Question:
We have two tables History (Hist) and Current (Curr). see pic for details
I have to update Hist on a daily basis based on Curr that records in real time when a user listens to a given song. Basically, at the end of each day, we go to Curr and pull a count of each user/song combination and then add this count to Hist that has the lifetime count. If it is the first time a user has listened to a given song, we won't have this pair in Hist, so we have to create the pair there and then add the count of the last day.
Below is the code that I am trying, and a few questions:
1. Does it look ok, or am I making an error?
2. Do I need to write the query again in the IS NOT NULL condition as I am doing currently
3. Is there a better and more efficient way of doing this?
'''
Select case
when IS NULL
(
Select User_ID, Song
From History H,
(Select User_ID, Song, count (*) as song_cnt
From Current C
Group by User_ID, Song) as X
Where X.User_ID = H.User_ID
AND X.Song=H.Song
)
Then
(Update History Set Count = Count +X.Song_cnt, where History.User_ID = User_ID AND History.Song = Song)
When IS NOT NULL
(
Select User_ID, Song
From History H,
(Select User_ID, Song, count (*) as song_cnt
From Current C
Group by User_ID, Song) as X
Where X.User_ID = H.User_ID
AND X.Song=H.Song
)
Then
(Insert into History values (todays_date, User_ID, Song, X.Song_cnt)
End;
'''
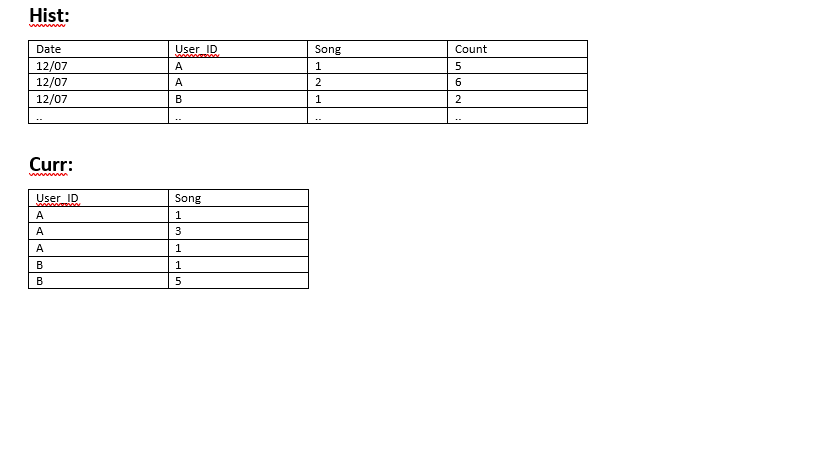
Answer: I think a 'MERGE INTO' statement like this should be all that you need, if you are using Oracle.
'''
MERGE INTO history H
USING (SELECT user_id,
song,
Count (*) AS song_cnt
FROM CURRENT C
GROUP BY user_id,
song) c
ON ( c.user_id = h.user_id AND c.song=h.song )
WHEN matched THEN
UPDATE SET h.song_cnt = h.song_cnt + c.song_cnt
WHEN NOT matched THEN
INSERT (todays_date,
user_id,
song,
song_cnt)
VALUES (SYSDATE, -- or your date variable
c.user_id,
c.song,
c.song_cnt) ;
'''